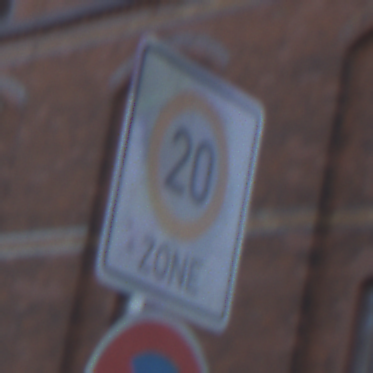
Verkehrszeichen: BeginnZone20
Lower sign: AbsolutesHalteverbot
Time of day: SunriseSunset
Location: Outdoor (Urban)
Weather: Clear
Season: NotSpecified
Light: Natural